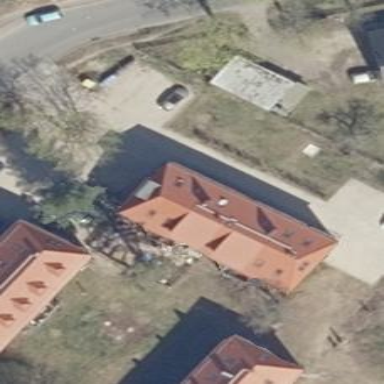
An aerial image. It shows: Hipped-roof building with apartments.